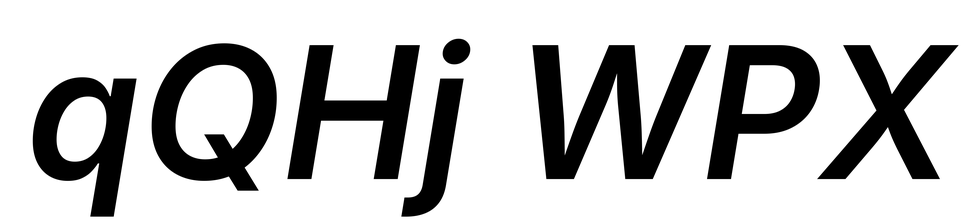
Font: Inter-Italic_SemiBold_Italic